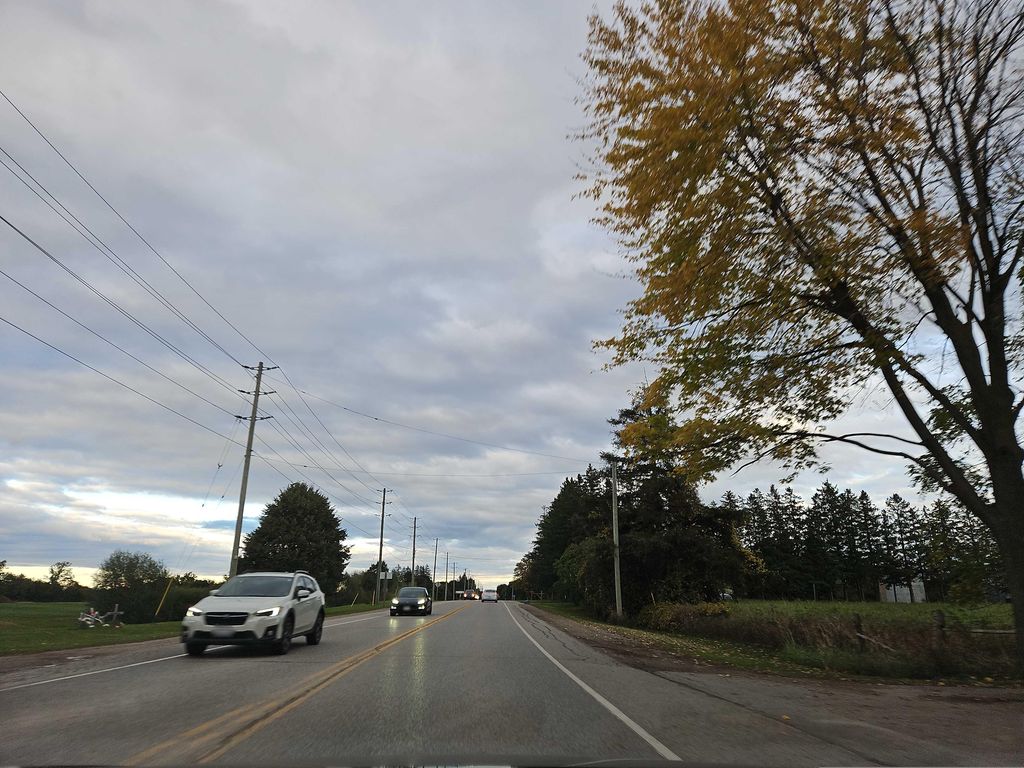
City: kitchener-waterloo